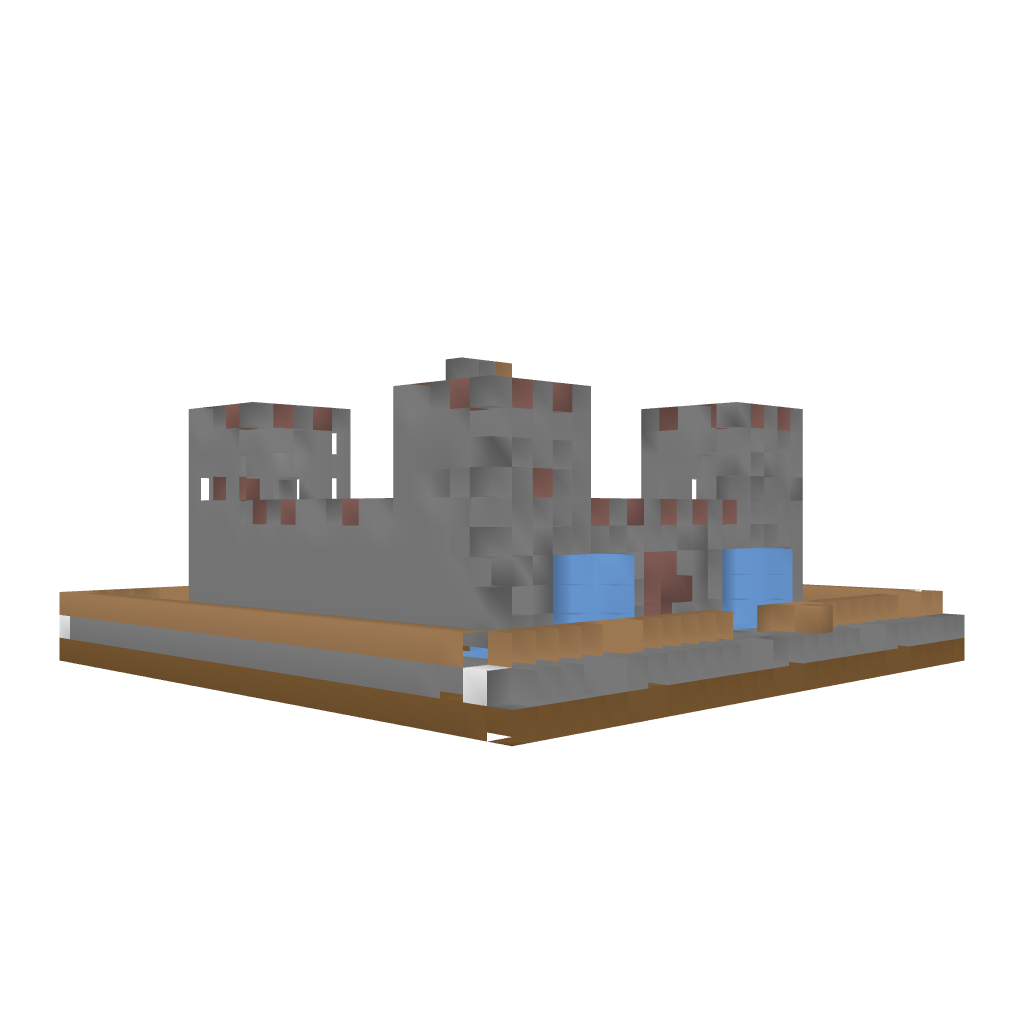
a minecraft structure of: Small Medieval Castle good quality